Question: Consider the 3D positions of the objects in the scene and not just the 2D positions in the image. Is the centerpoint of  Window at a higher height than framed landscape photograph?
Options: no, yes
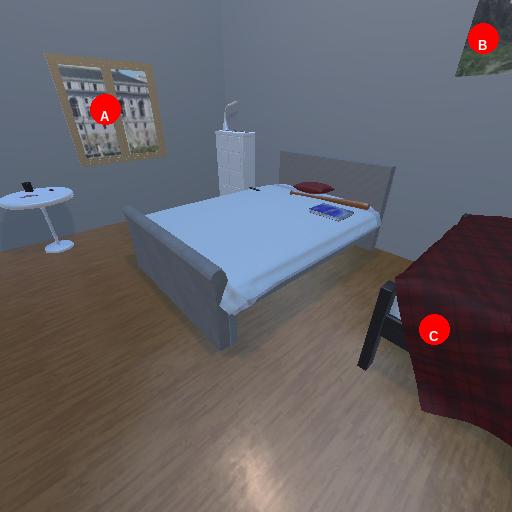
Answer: no